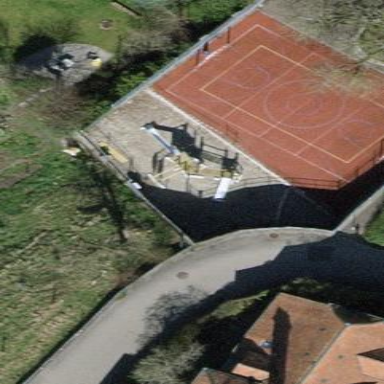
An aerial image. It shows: Playground area for leisure land.